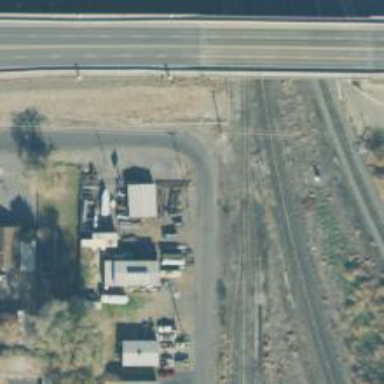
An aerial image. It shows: Railway siding with rails.